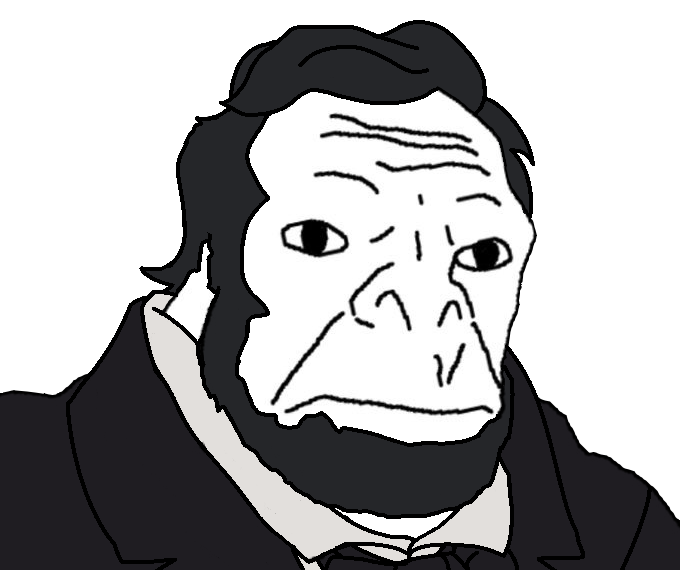
Label: 5_Craig